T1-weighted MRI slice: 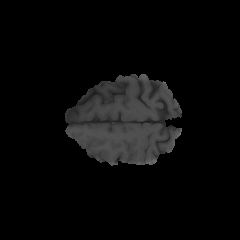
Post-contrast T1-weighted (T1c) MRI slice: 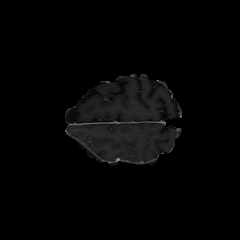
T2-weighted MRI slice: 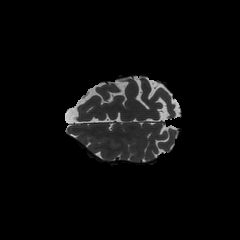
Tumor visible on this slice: no